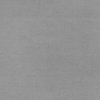
Label: dusty